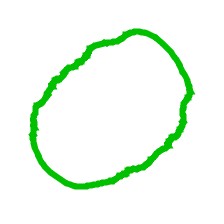
Shape: circle